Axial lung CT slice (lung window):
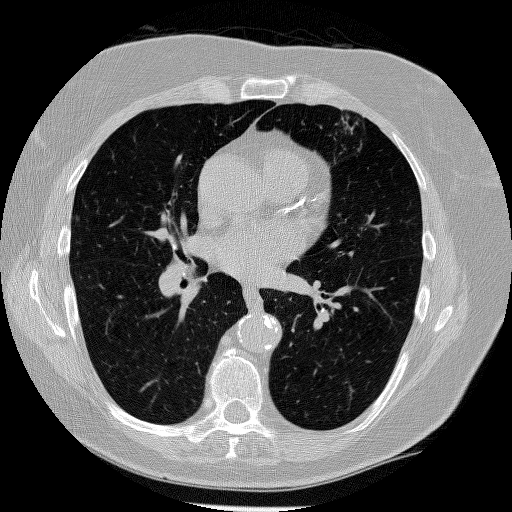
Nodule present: no